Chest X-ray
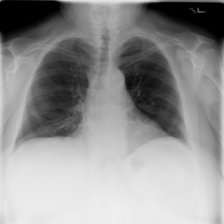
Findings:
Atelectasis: negative
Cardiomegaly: negative
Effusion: negative
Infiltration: negative
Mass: negative
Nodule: positive
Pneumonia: negative
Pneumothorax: negative
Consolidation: negative
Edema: negative
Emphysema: negative
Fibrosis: negative
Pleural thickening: negative
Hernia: negative